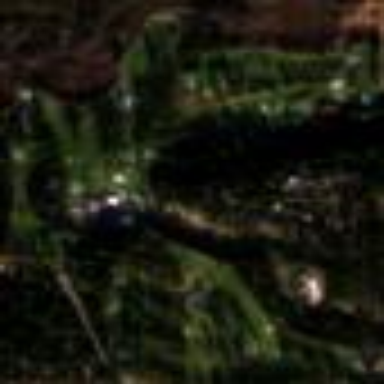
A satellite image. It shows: Golf course.